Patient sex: M
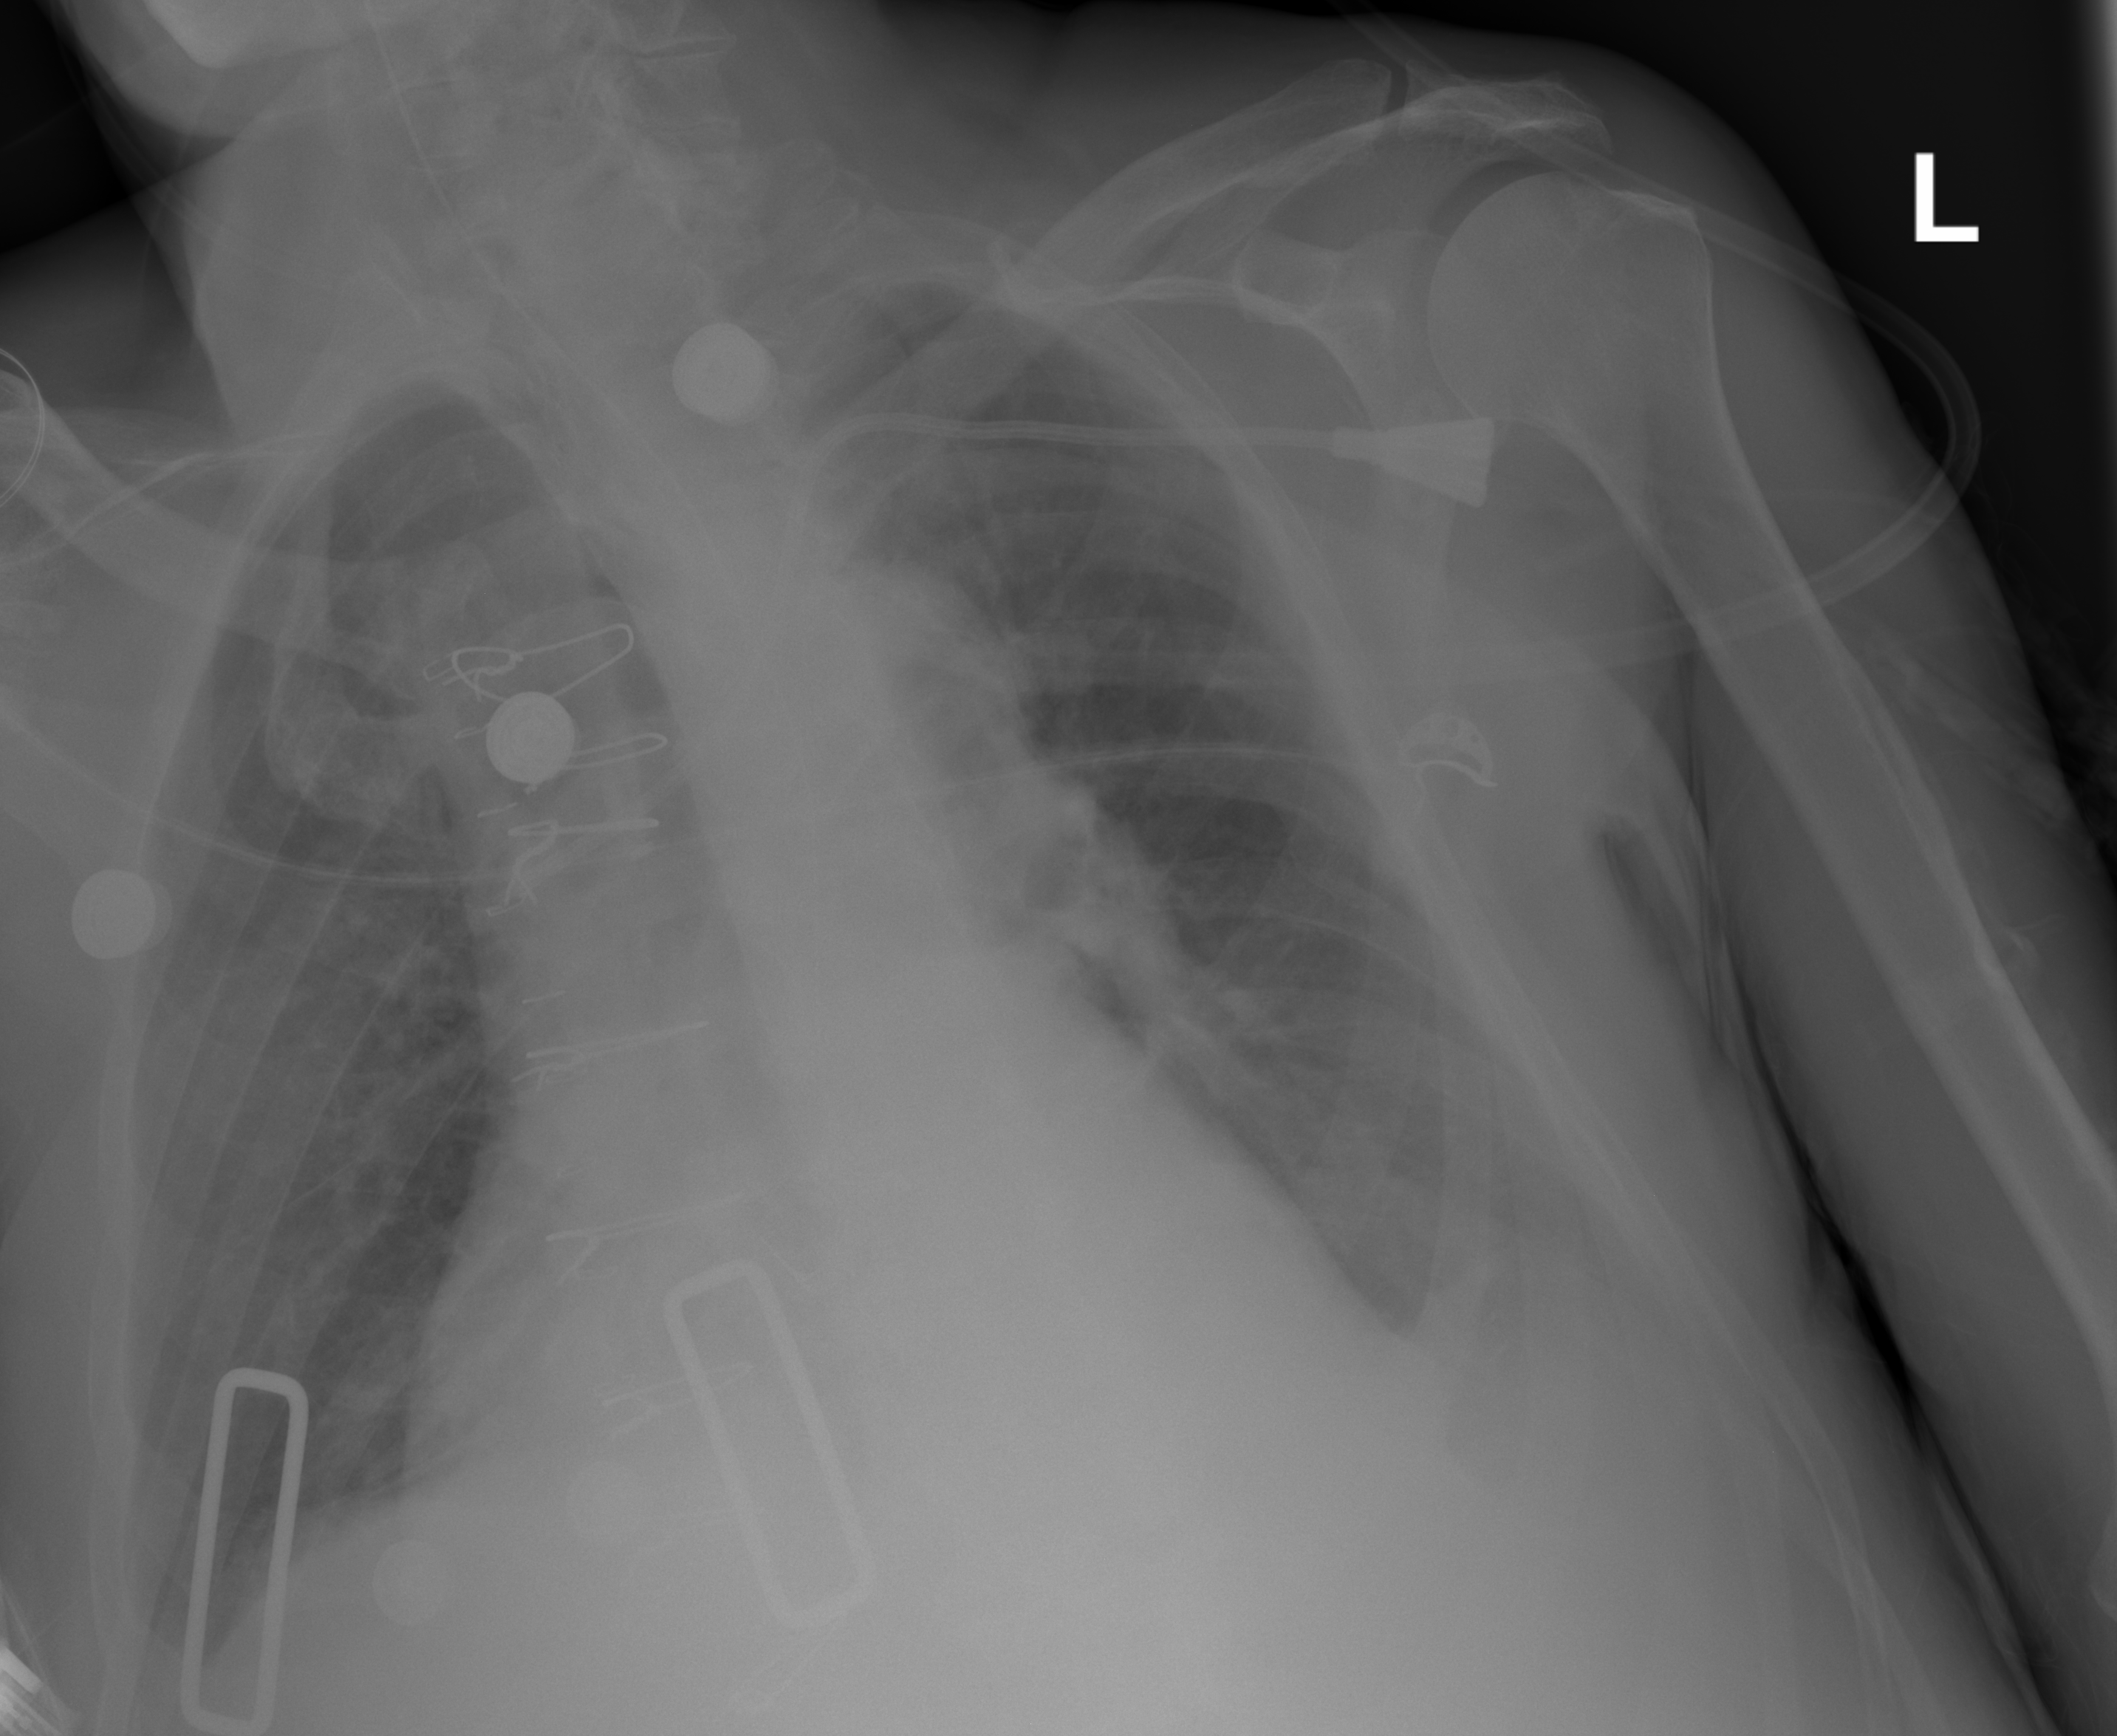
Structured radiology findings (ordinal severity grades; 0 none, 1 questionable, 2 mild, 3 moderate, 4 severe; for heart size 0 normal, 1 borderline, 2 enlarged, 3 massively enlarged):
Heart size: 2
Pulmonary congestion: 0
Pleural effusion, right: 1
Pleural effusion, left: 2
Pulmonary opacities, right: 0
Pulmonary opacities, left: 0
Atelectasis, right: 1
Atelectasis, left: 2